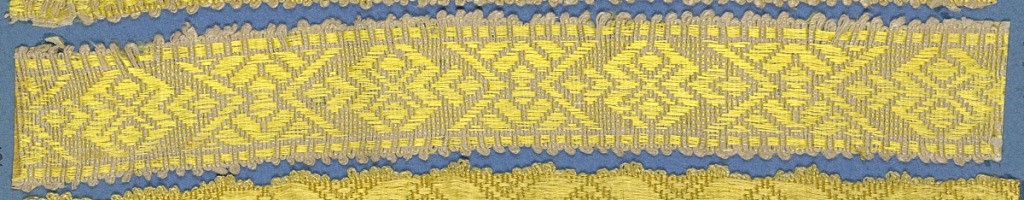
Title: Trimming
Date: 19th century
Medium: silk Technique: woven
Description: Yellow trimming fragment in a design of ornamental motifs within lozenge shapes; picot edges.